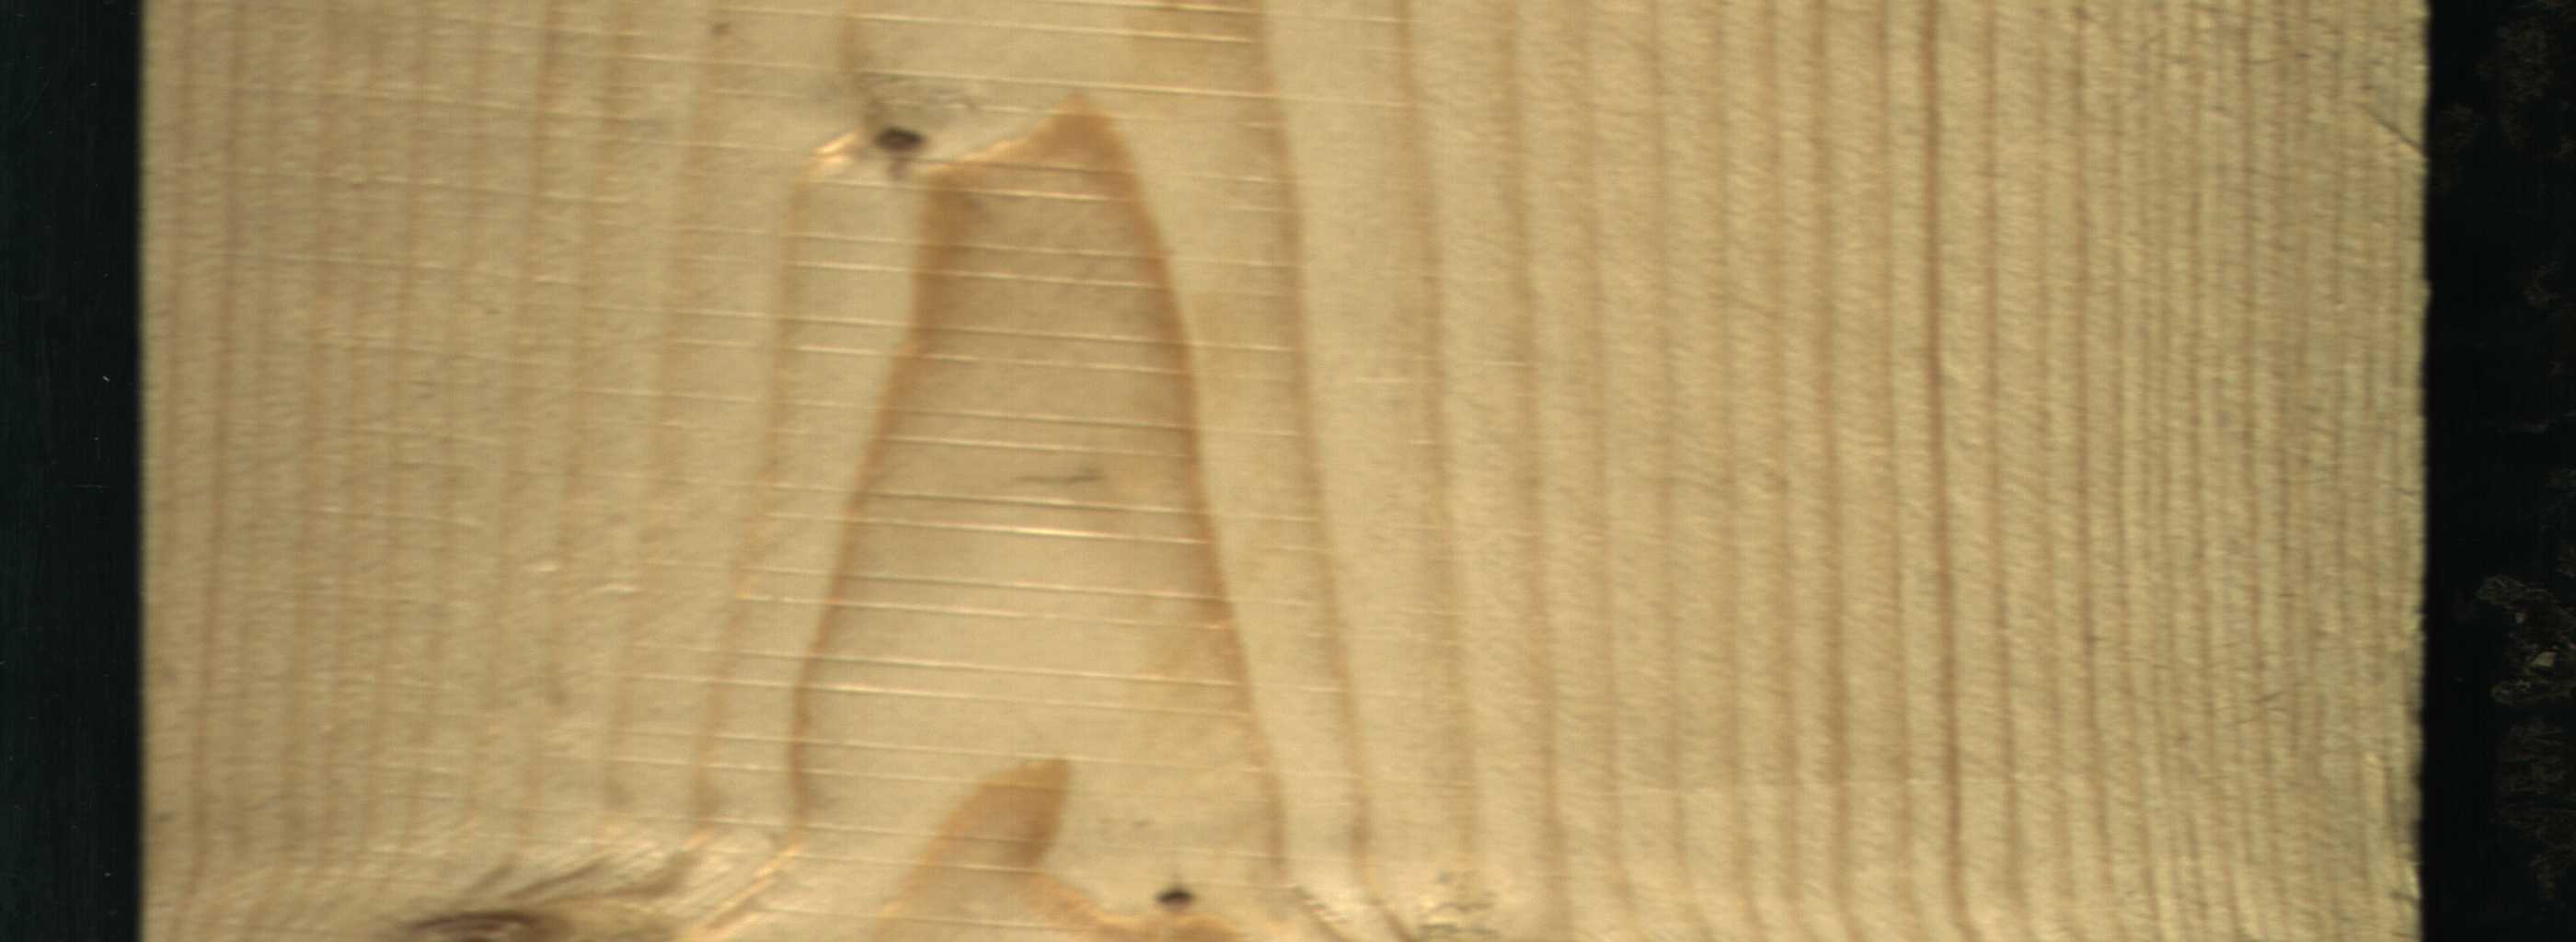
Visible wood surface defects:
Live_Knot
Live_Knot